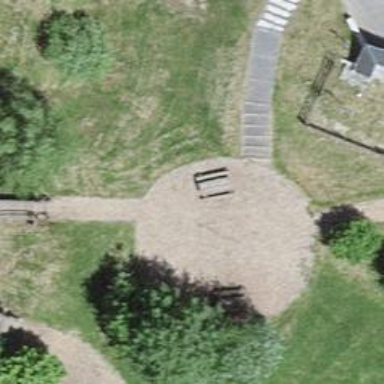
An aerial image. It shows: Picnic table located in leisure land area.